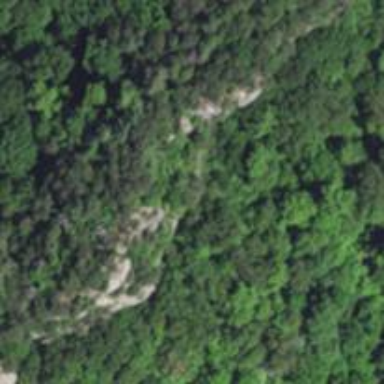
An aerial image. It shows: Craggy cliff ideal for climbing.